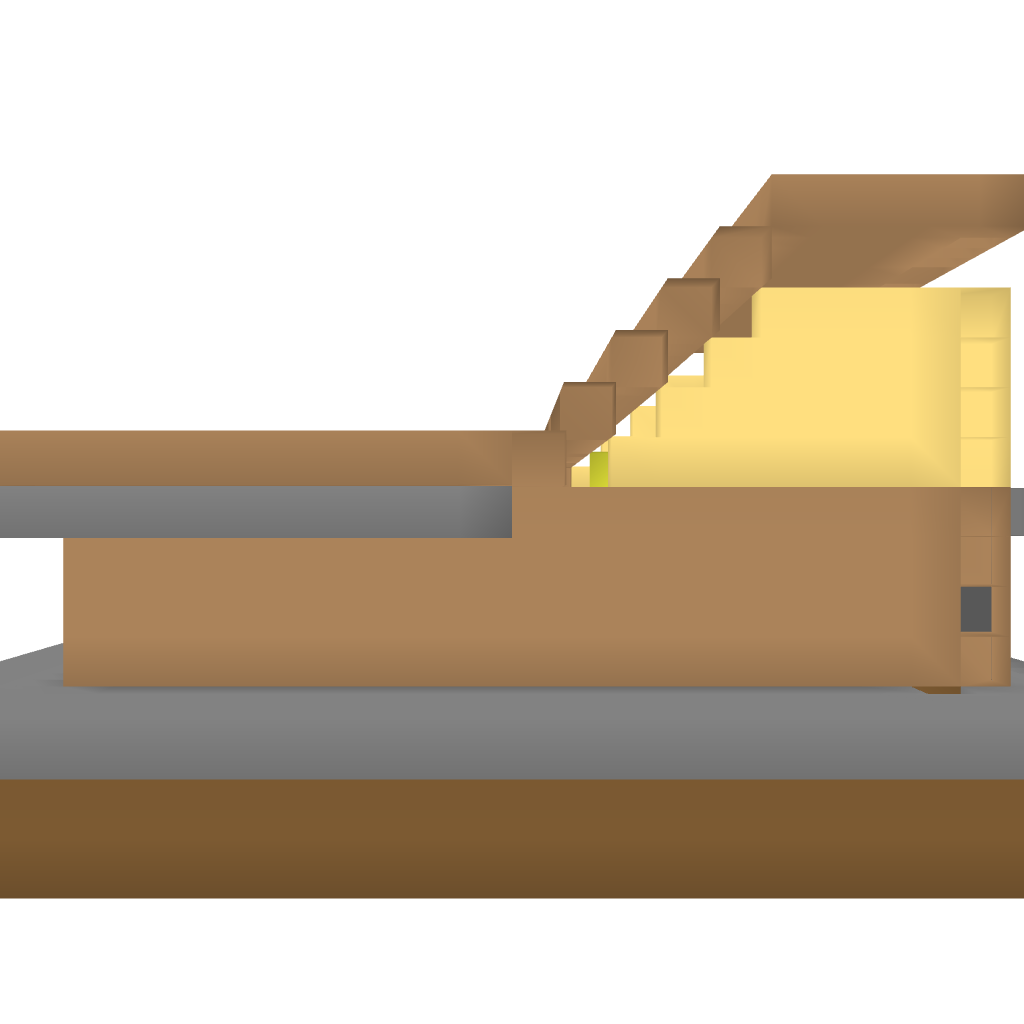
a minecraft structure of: Modern House 001 bad low quality